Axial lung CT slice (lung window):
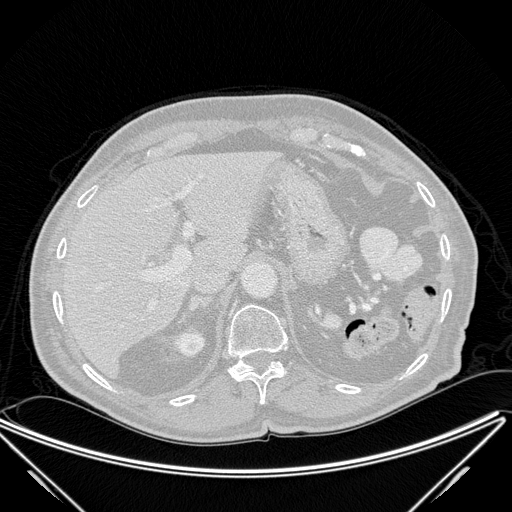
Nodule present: no